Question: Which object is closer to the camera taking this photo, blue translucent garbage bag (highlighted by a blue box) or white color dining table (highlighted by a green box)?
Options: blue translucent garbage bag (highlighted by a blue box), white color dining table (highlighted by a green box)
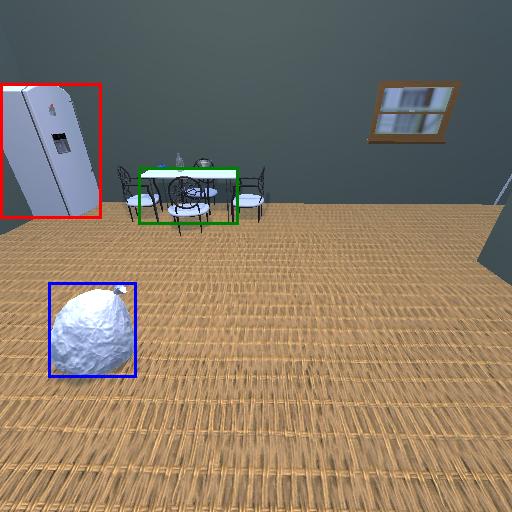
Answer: blue translucent garbage bag (highlighted by a blue box)